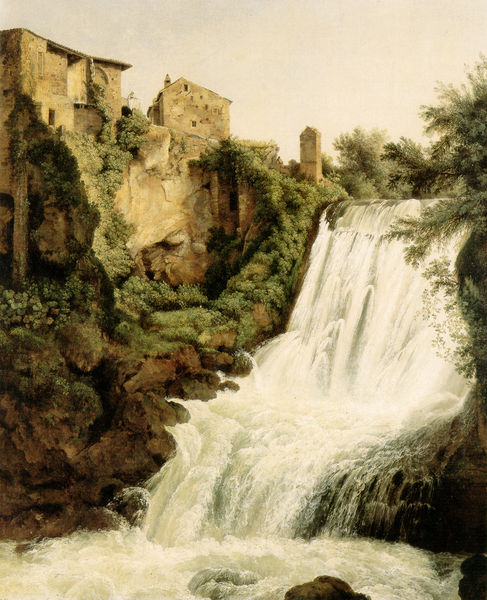
Titel: Blick auf die Cascata Grande in Tivoli
Künstler: Jacob Philipp Hackert
Standort: Roma
Institution: Galleria Nazionale d'Arte Antica Palazzo Barberini
Schlagwörter: baum, berg, blau, blätter, felsen, gemälde, himmel, laub, schatten, wasser, weiß, wolken, bäume, fluss, gelb, grün, landschaft, ocker, stadt, ufer, äste, braun, fenster, hintergrund, licht, pfeiler, schwarz, zeichnung, dach, gebäude, gras, haus, schloss, beige, hochformat, wand, stein, steine, bach, erde, häuser, natur, stamm, strauch, zweige, büsche, gebüsch, gewässer, sträucher, blatt, pflanzen, schräg, wasserfall, anhöhe, kamin, schornstein, turm, ranken, gischt, wellen, fassade, italien, abhang, fels, felswand, hang, giebel, mauer, hellgrün, vegetation, steil, idylle, böschung, romantik, schaum, strömung, stämme, architecture, white, country, green, old, painting, windows, yellow, klippe, oben, unten, ruine, burg, türmchen, festung, mauerwerk, idyllisch, abgrund, wolkig, ranke, spritzen, bewachsen, efeu, mauern, strudel, romantisch, cliff, rock, rocks, sky, stone, tree, fall, sturz, obelisk, fließend, building, house, landscape, nature, water, waves, houses, tower, trees, village, forest, grass, river, garden, plants, fließen, castle, ruins, abwärts, waser, cliffs, foam, scene, town, tosen, toskana, rhein, gardens, italienisch, rauschend, künstlich, berghütten, mediteran, gisch, rheinfall, waterfall, schäumend, stones, wasserfal, platschen, büche, sepia, schämend, countryside, european, pflänzen, rocky, rapids, power, baum#, strohm, scenic, buidlings, watter, toßend, towner, suisse